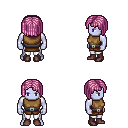
a pixel art fantasy rpg character, male body template, dark elf, purple skin, leather chest armor, white pants, pink pageboy hairstyle, maroon shoes, four views (front, back, left, right), 2x2 character sprite sheet, small pixel art, hard edges, no anti-aliasing